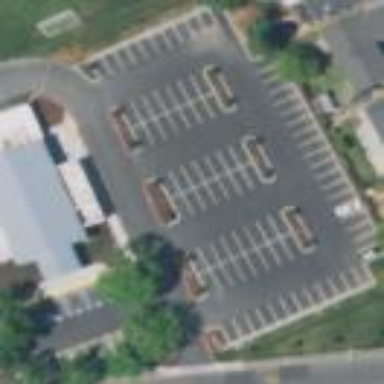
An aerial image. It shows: Parking area with surface.